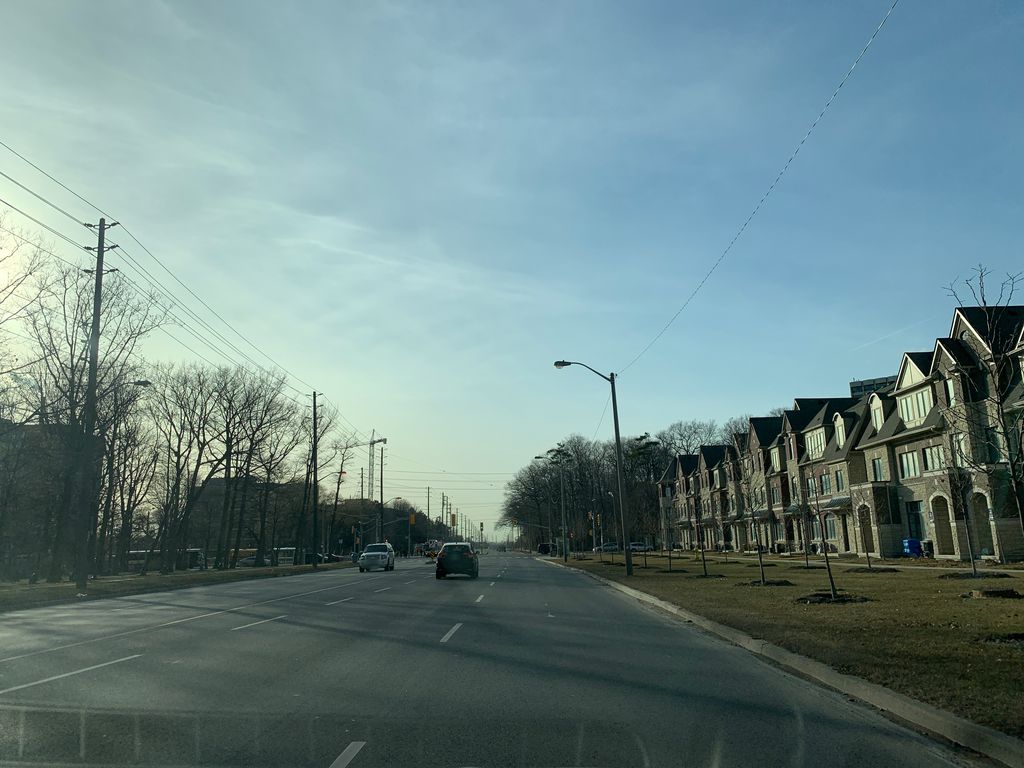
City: toronto